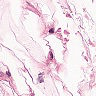
Metastatic tissue present: no